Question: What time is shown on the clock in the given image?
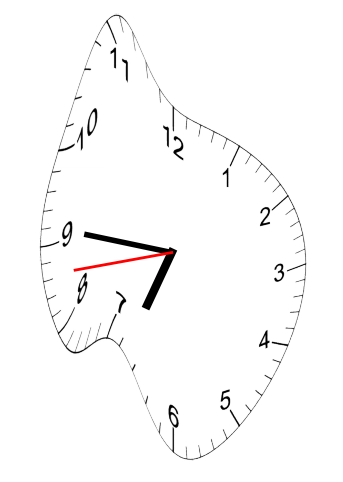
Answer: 06:45:43